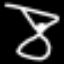
Label: hourglass